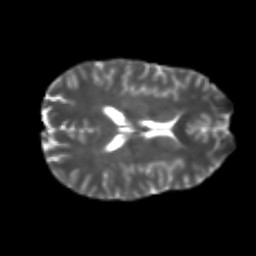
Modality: T2w
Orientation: axial
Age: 21
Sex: female
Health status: healthy
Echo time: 0.074 s